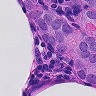
Metastatic tissue present: yes